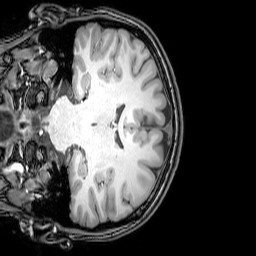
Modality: T1w
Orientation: coronal
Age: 19
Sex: female
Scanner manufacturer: philips
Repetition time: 0.008226 s
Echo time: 0.0038 s